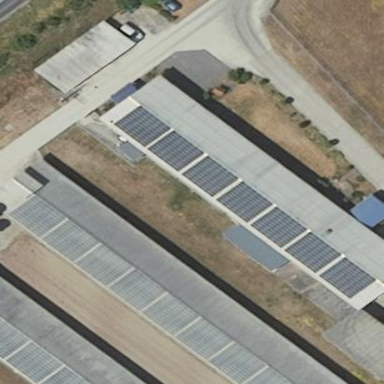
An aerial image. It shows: Gabled roof farm auxiliary building with solar photovoltaic panel generator installed along its light gray roof. The small installation generates electricity from solar energy.